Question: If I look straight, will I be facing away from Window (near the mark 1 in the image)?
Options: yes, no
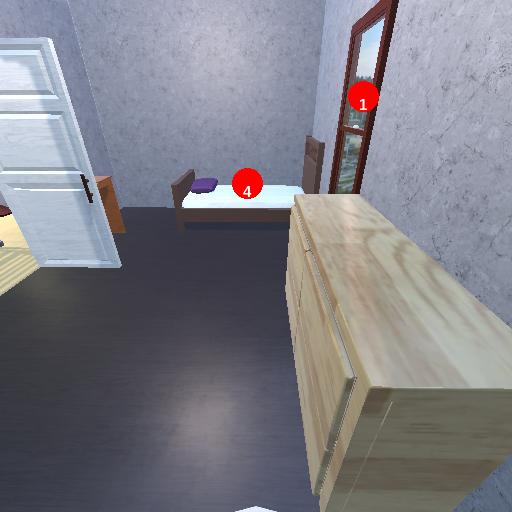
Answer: yes